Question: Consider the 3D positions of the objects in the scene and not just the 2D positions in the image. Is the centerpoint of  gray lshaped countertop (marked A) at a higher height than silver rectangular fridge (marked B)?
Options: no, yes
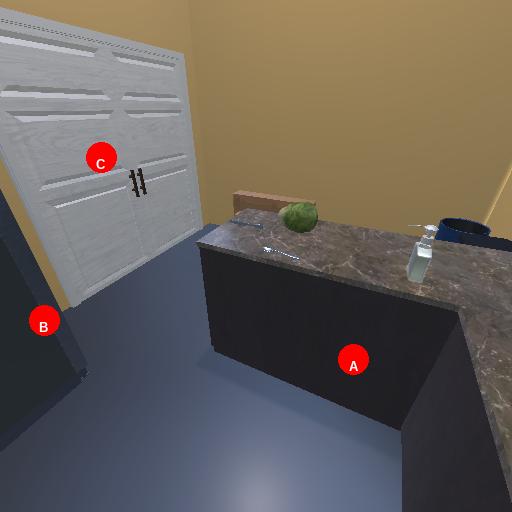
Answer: no